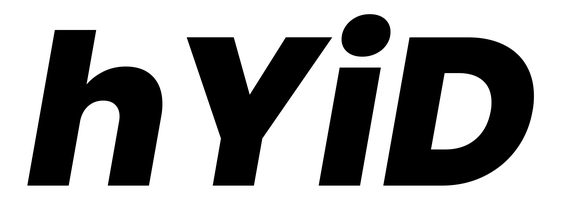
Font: Poppins-ExtraBoldItalic